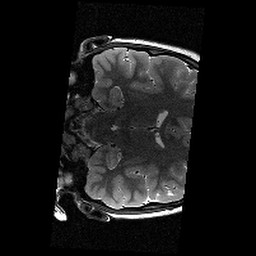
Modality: T2w
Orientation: coronal
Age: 12
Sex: female
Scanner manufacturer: siemens
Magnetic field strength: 3 T
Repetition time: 9.23 s
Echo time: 0.067 s